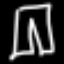
Label: pants